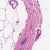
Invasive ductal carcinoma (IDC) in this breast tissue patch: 0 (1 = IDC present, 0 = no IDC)